Interaction volume radius: 5 \u00c5
Interaction volume height: 25 \u00c5
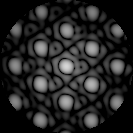
Disorder parameter: 0.0988